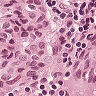
Metastatic tissue present: yes